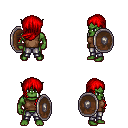
a pixel art fantasy rpg character, male body template, orc, green skin, brown sleeveless shirt, metal pants, red left-swept hairstyle, shield, four views (front, back, left, right), 2x2 character sprite sheet, small pixel art, hard edges, no anti-aliasing